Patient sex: M
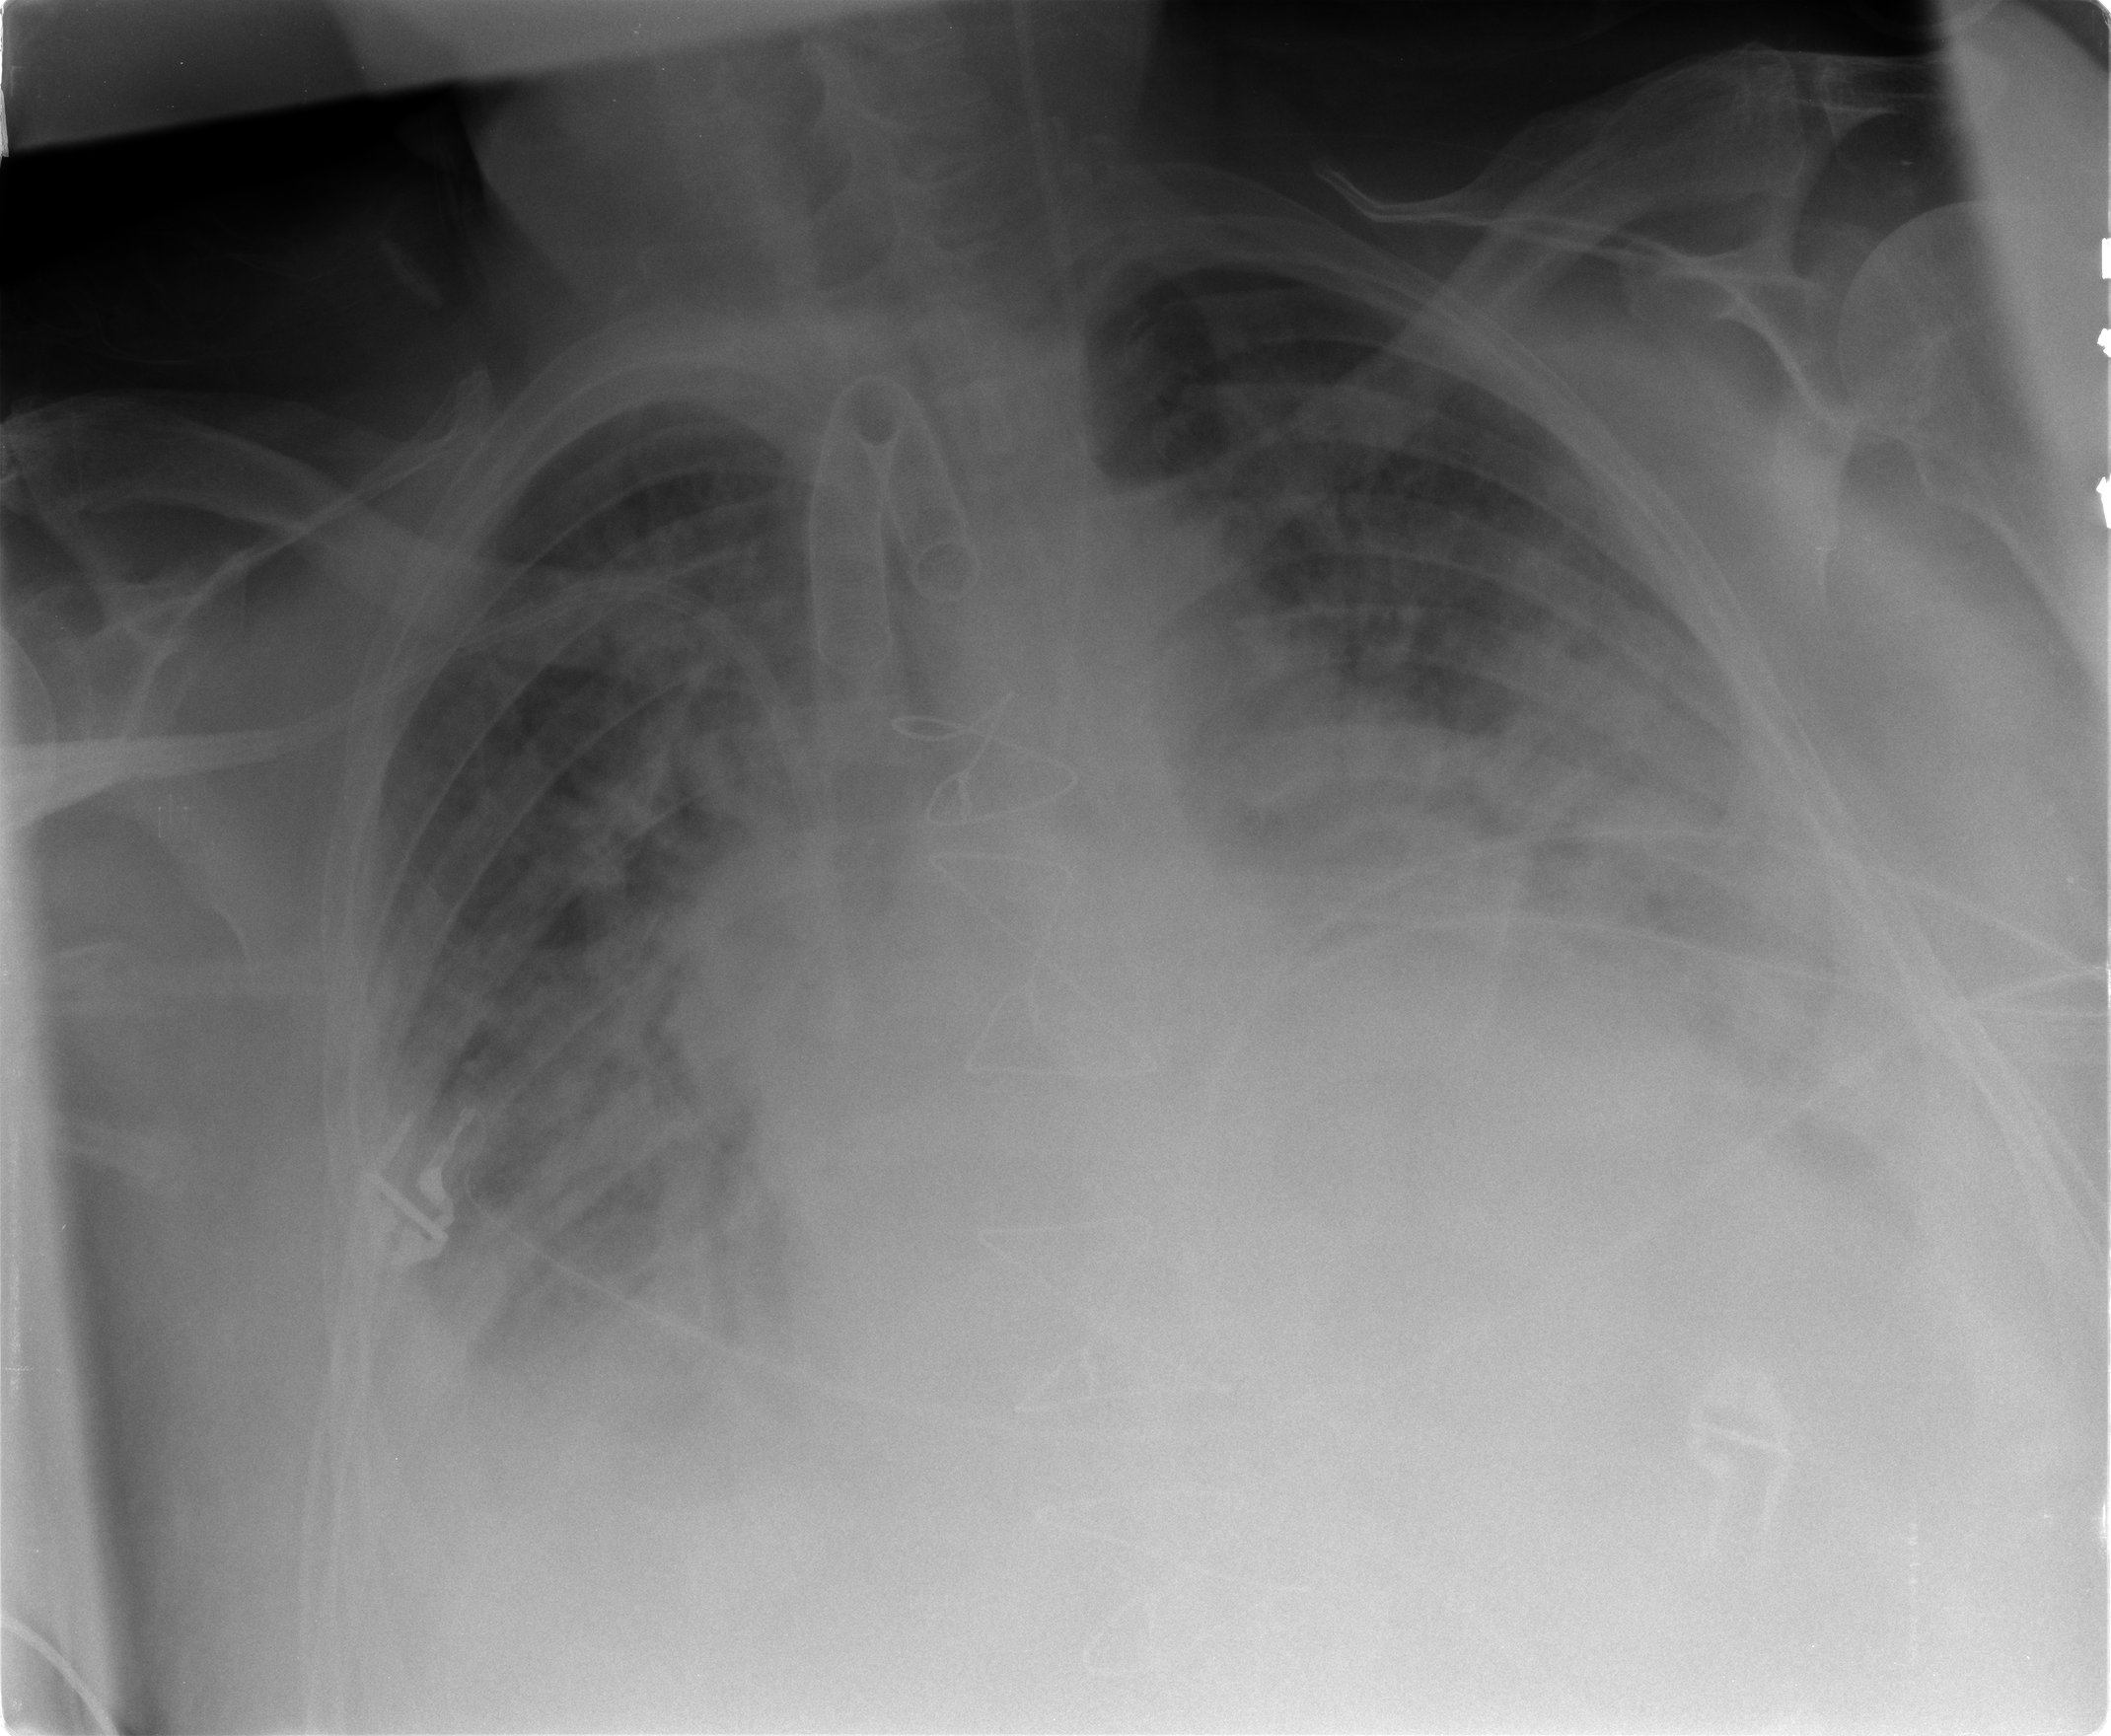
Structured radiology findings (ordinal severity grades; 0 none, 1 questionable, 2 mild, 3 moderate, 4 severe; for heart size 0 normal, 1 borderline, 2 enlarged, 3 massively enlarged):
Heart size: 2
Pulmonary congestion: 3
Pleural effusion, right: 3
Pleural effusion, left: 3
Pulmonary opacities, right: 4
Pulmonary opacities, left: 4
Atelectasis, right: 3
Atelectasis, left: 3